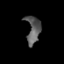
Tissue: prostate
Cell type: Fibroblasts
Senescence score: 0.6993
Nuclear area (px): 378
Mean DAPI intensity: 89.78